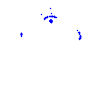
Particle: kaon